Question: I have written this program to find the dot product of two matrices. It works fine for several cases, but while I was testing I noticed that it printed what appear to be addresses in the last column and I cant figure out why. Specifically for the following input: 3 2 3 1 2 1 1 1 2 1 2 3 3 2 1

I am using CodeBlocks to compile and run the code. Also, I am relatively new to C.
'''
#include <stdio.h>
#include <stdlib.h>
//Method to allocate memory for a 2D array
int** allocateMatrix(int rows, int columns)
{
//Declaration of variables
int **matrix, i;
//Allocate memory to store 'rows' many pointers to integers
matrix = malloc(rows*sizeof(int*));
//For-loop to allocate memory to store 'columns' many integers, and initialize them to zero
for (i=0; i<rows; i++)
{
matrix[i] = calloc(0,columns*sizeof(int));
}
return matrix;
}
int main()
{
//Declaration of variables
int n, m, p; //used as matrix dimensions
int i, j, k; //used in for-loops
//Read input
do
{
//printf("Enter value of rows for first matrix (greater than 0):
");
scanf("%d", &n);
}while(n<0);
do
{
//printf("Enter value of columns for first and rows for second matrix (greater than 0):
");
scanf("%d", &m);
}while(m<0);
do
{
//printf("Enter value of columns for second matrix (greater than 0):
");
scanf("%d", &p);
}while(p<0);
//Create three matrices, by calling 'allocateMatrix' function
int** matrix1 = allocateMatrix(n,m);
int** matrix2 = allocateMatrix(m,p);
int** matrix3 = allocateMatrix(n,p);
//Two for-loops to store values in 'matrix1'
//For-loop to go through rows
for (i=0; i<n; i++)
{
//For-loop to go through columns
for (j=0; j<m; j++)
{
//Read input
scanf("%d", &matrix1[i][j]);
}
}
//Two for-loops to store values in 'matrix2'
//For-loop to go through rows
for (i=0; i<m; i++)
{
//For-loop to go through columns
for (j=0; j<p; j++)
{
//Read input
scanf("%d", &matrix2[i][j]);
}
}
//THREE for-loops to multiply values in 'matrix1' and 'matrix2' and store results in 'matrix3'
//For-loop to go through rows of 'matrix3' and 'matrix1'
for (i=0; i<n; i++)
{
//For-loop to go through columns of 'matrix3' and 'matrix2'
for (j=0; j<p; j++)
{
//For-loop to go through columns of 'matrix1' and rows of 'matrix2'
for(k=0; k<m; k++)
{
//Read input
matrix3[i][j] = matrix3[i][j] + (matrix1[i][k] * matrix2[k][j]);
}
}
}
//Print the resulting matrix
//Two for-loops to print values in 'matrix3'
//For-loop to go through rows
for (i=0; i<n; i++)
{
//For-loop to go through columns
for (j=0; j<p; j++)
{
if (j==p-1) //for correct format
{
printf("%d", matrix3[i][j]);
}
else
{
printf("%d ", matrix3[i][j]);
}
}
//Change line
printf("
");
}
//Free the memory up!!!!
free(matrix1);
free(matrix2);
free(matrix3);
return 0;
}
'''
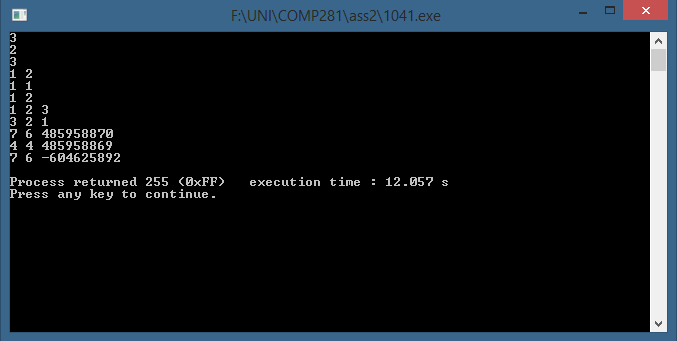
Answer: You don't allocate any memory here:
'''
matrix[i] = calloc(0,columns*sizeof(int));
'''
The first parameter to calloc sets the number of elements you want to allocate. In this case it should be 'columns'
'''
matrix[i] = calloc(columns,sizeof(int));
'''
Also made sure you validate your scanf input.